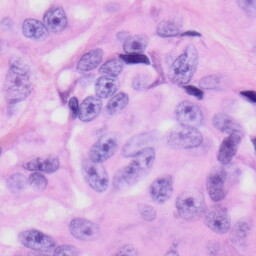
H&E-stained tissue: Skin